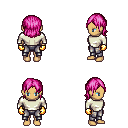
a pixel art fantasy rpg character, female body template, human, tanned skin, white long-sleeve shirt, metal pants, pink long bangs hairstyle, gold gloves, four views (front, back, left, right), 2x2 character sprite sheet, small pixel art, hard edges, no anti-aliasing